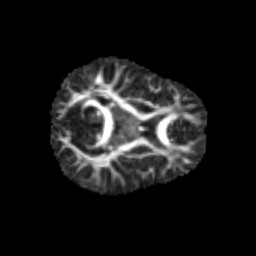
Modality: FA
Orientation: axial
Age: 7
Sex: male
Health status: healthy